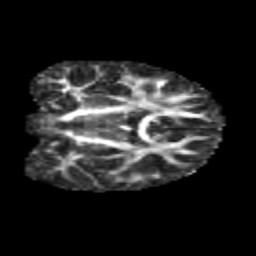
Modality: FA
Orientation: coronal
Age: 9
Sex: female
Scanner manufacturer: siemens
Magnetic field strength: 3 T
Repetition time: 3.8 s
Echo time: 0.07 s